Question: Here is an image to explain my problem:

I need the padding to be factored in when the 'width: 50%;' is done.
If I don't, the first 'div''s width will actually be '50% + 2em' because the padding had not been accounted for.
How can I count the padding in the width calculation, or is there a workaround for having two equal-sized but padded 'div's?
Fiddle: <URL>
Code for testing:
'''
<div style="padding:1em;float:left;width:50%;background-color:#faa">
This div has 50% width, 1em padding, float left
</div>
<div style="background-color:#0f0;padding:1em">
This is a div with 1em padding
</div>
<hr>
<div style="float:left;width:50%;background-color:#faa">
This div has 50% width and float left
</div>
<div style="background-color:#0f0">
This is a normal div
</div>
'''
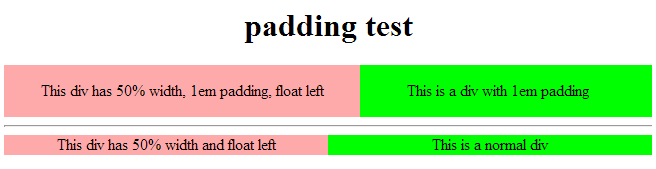
Answer: You can use 'box-sizing' property to change the default behaviour of the box-model:
'''
div {box-sizing: border-box;}
'''
<URL>
Another demo to test the difference: <URL>
Reading: <URL>
Alos note, that '-moz-' preffix is required in Firefox. IE supports this property starting from 8th version.